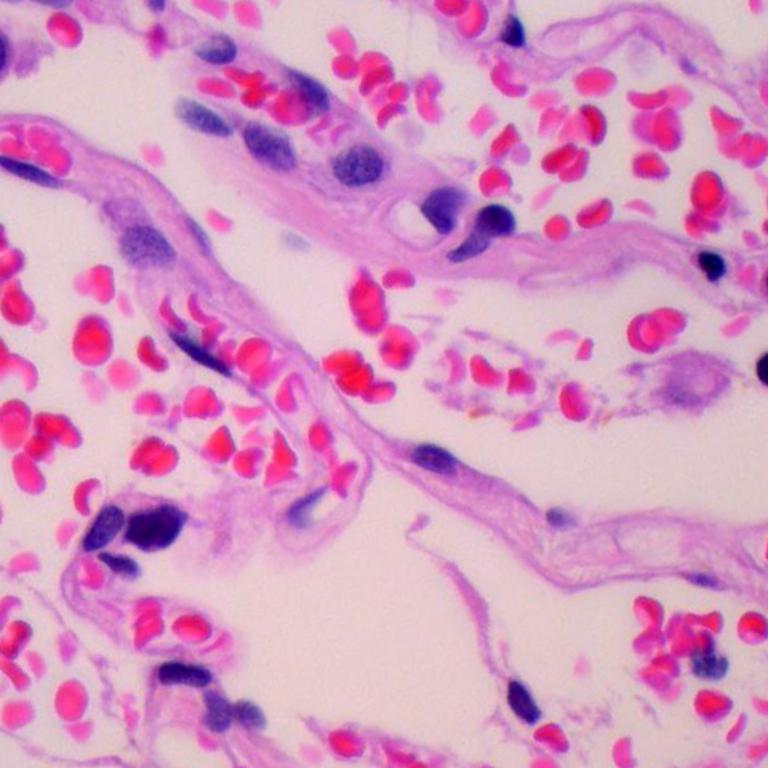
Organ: lung
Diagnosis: benign